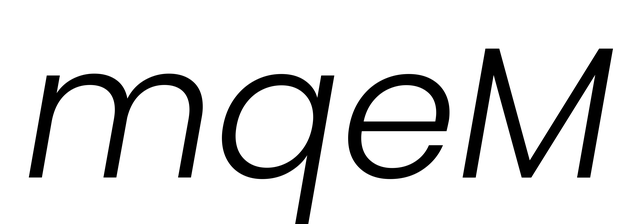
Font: Poppins-LightItalic